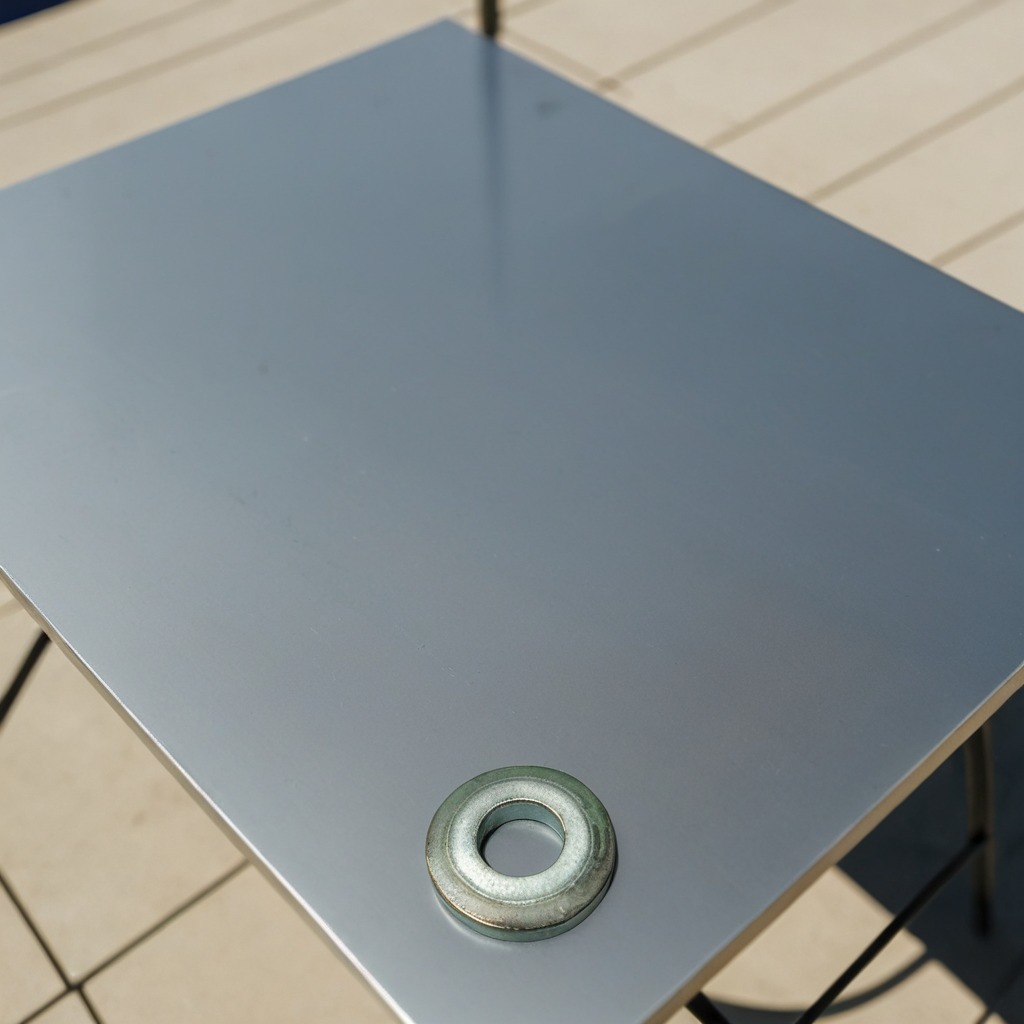
A flat metal washer is lying on a textured surface in a temporary outdoor tool station.